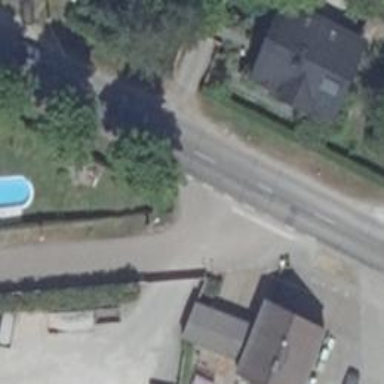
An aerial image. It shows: Stop road.